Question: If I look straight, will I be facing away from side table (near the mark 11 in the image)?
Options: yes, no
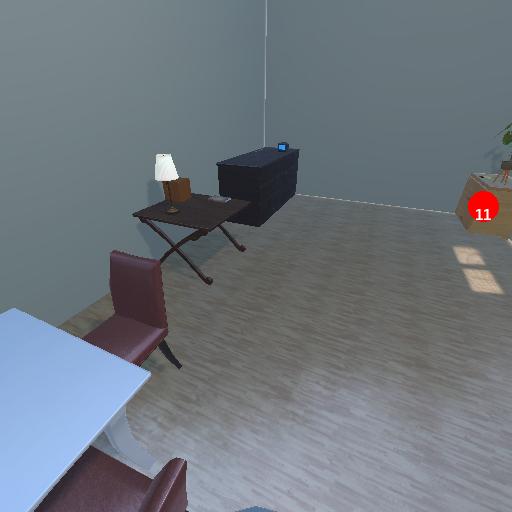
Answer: yes